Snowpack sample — Buffalo Mountain, Silverthorne, Colorado, USA (1/25/25, 10:11 AM MST)
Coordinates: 39.6222, -106.1139
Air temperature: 22 °F
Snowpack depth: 110 cm
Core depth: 20 cm
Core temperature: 48.2 °F
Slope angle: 12°, slope face: 102°
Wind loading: high
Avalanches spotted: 0
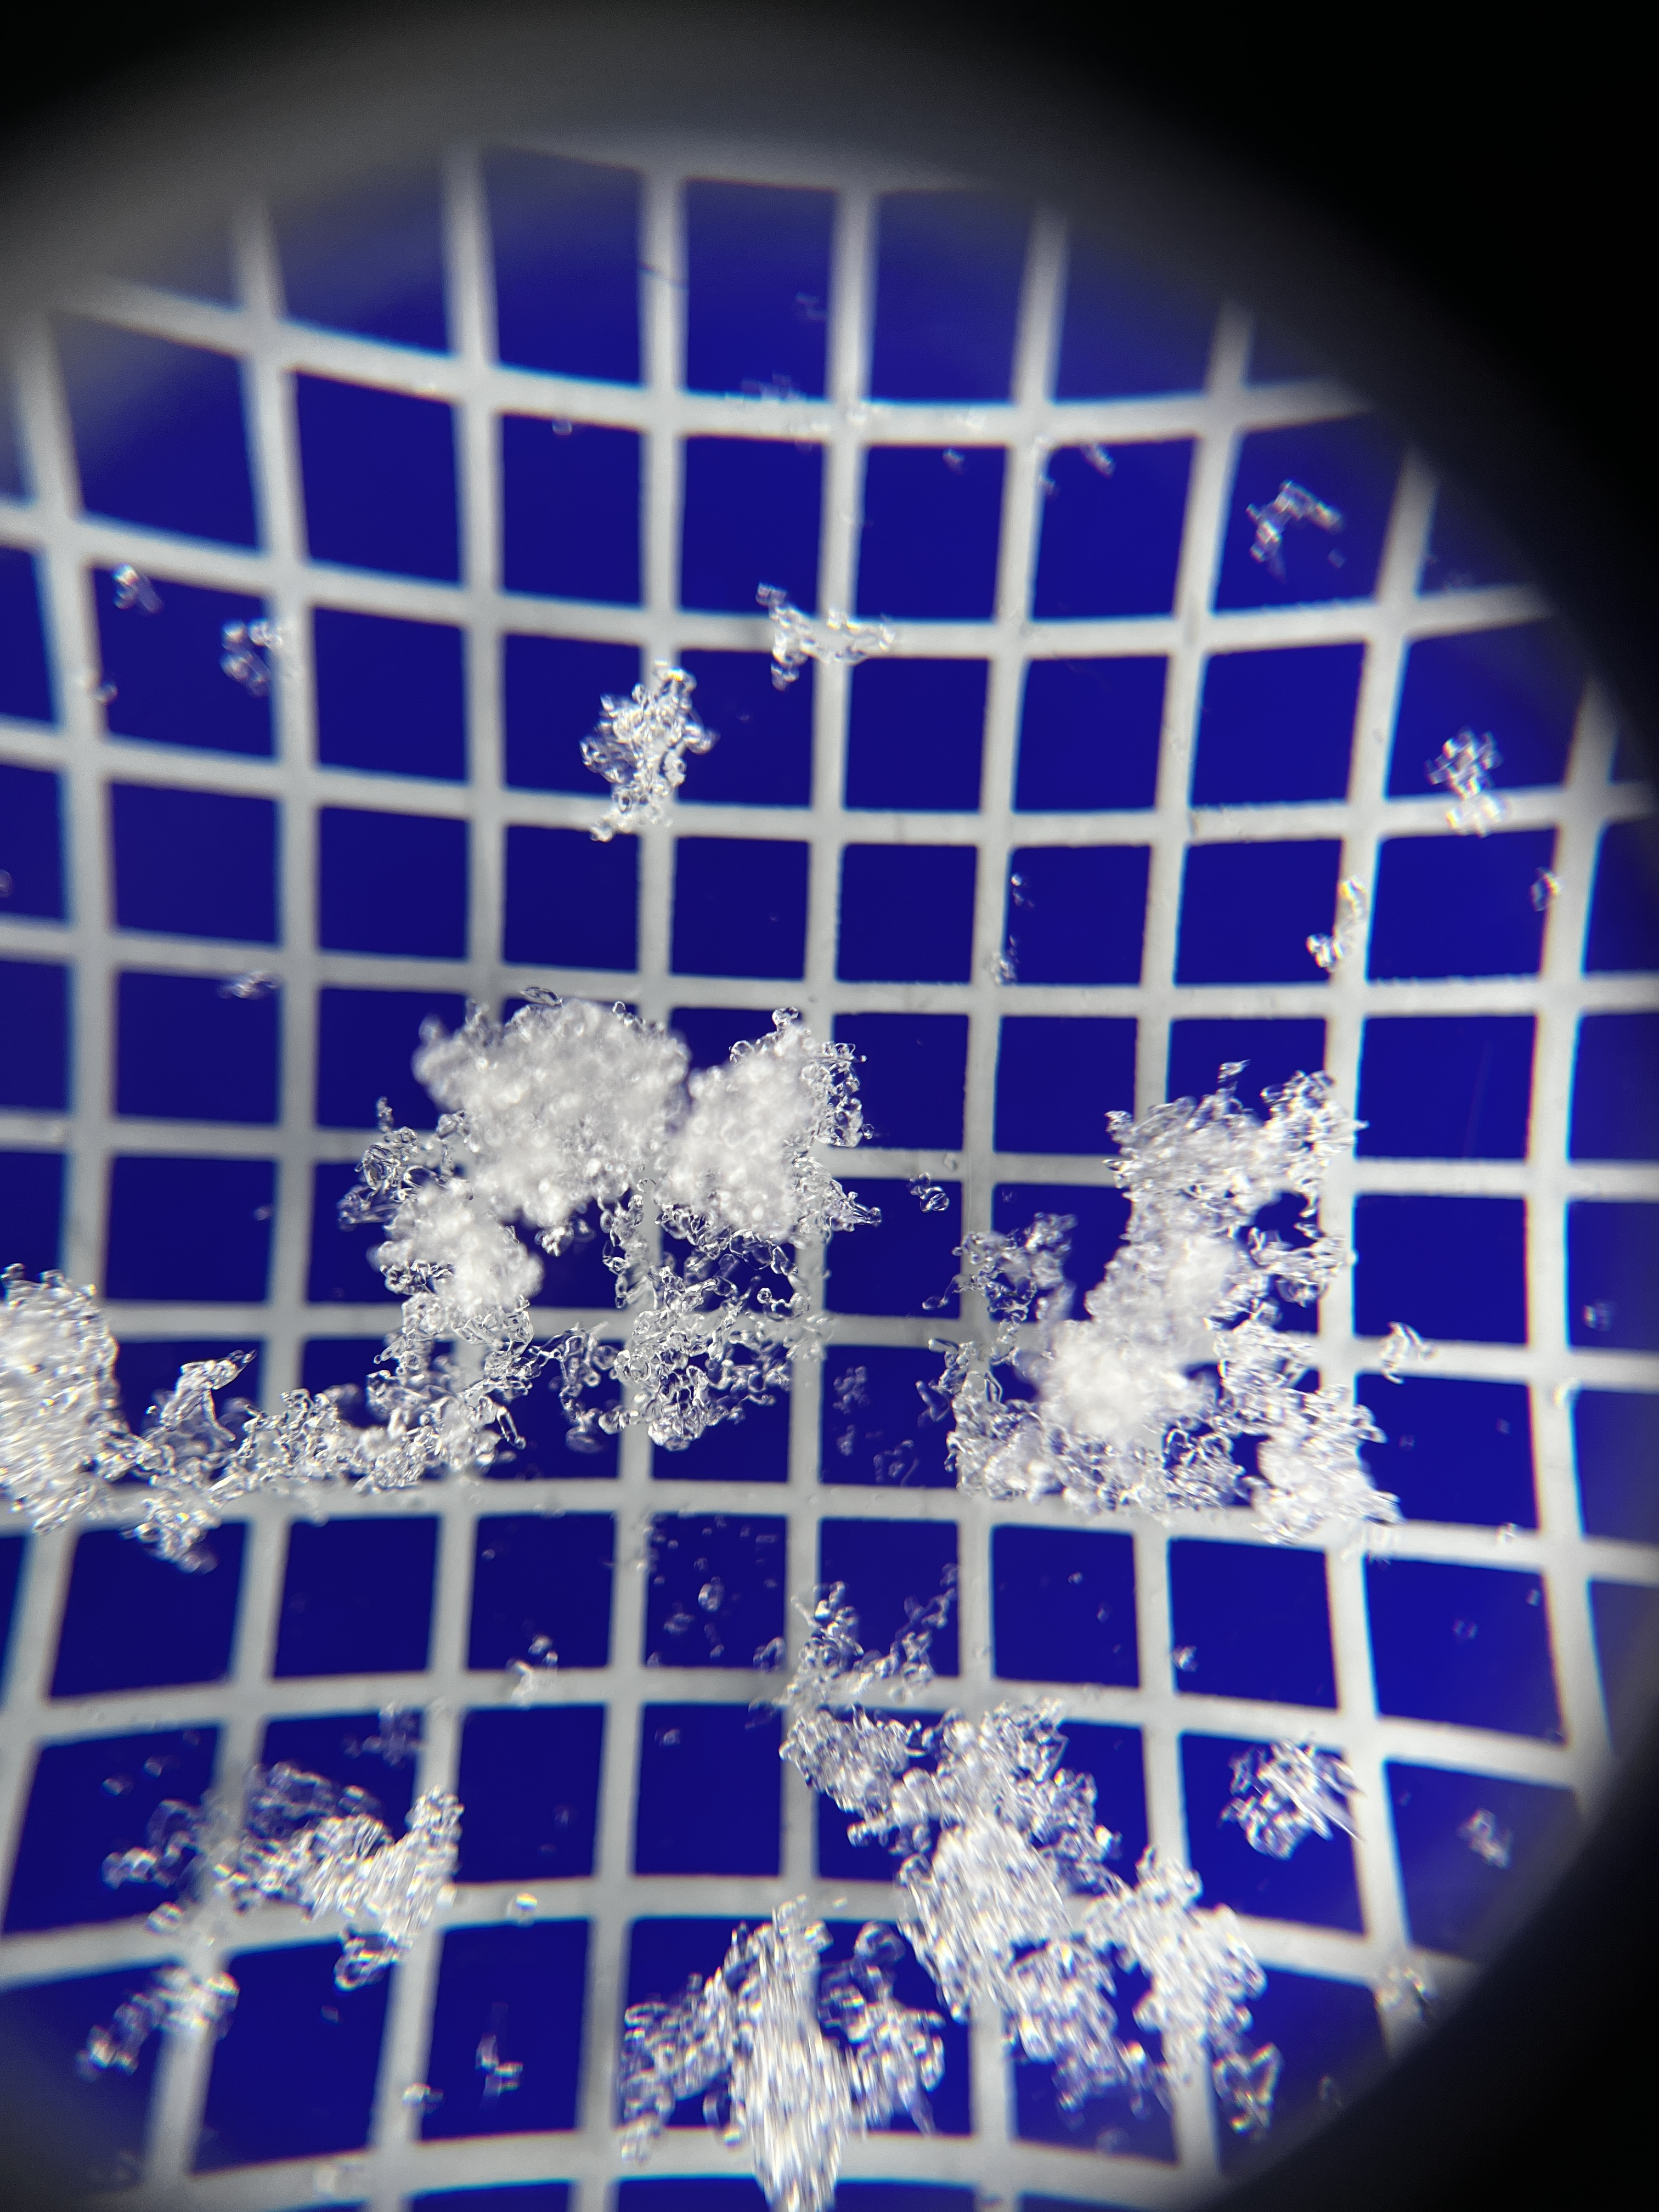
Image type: magnified_profile
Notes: No avalanches nearby, collected on the outskirts of a fire break 15 meters from the treeline, on way to Buffalo and Red Mountain